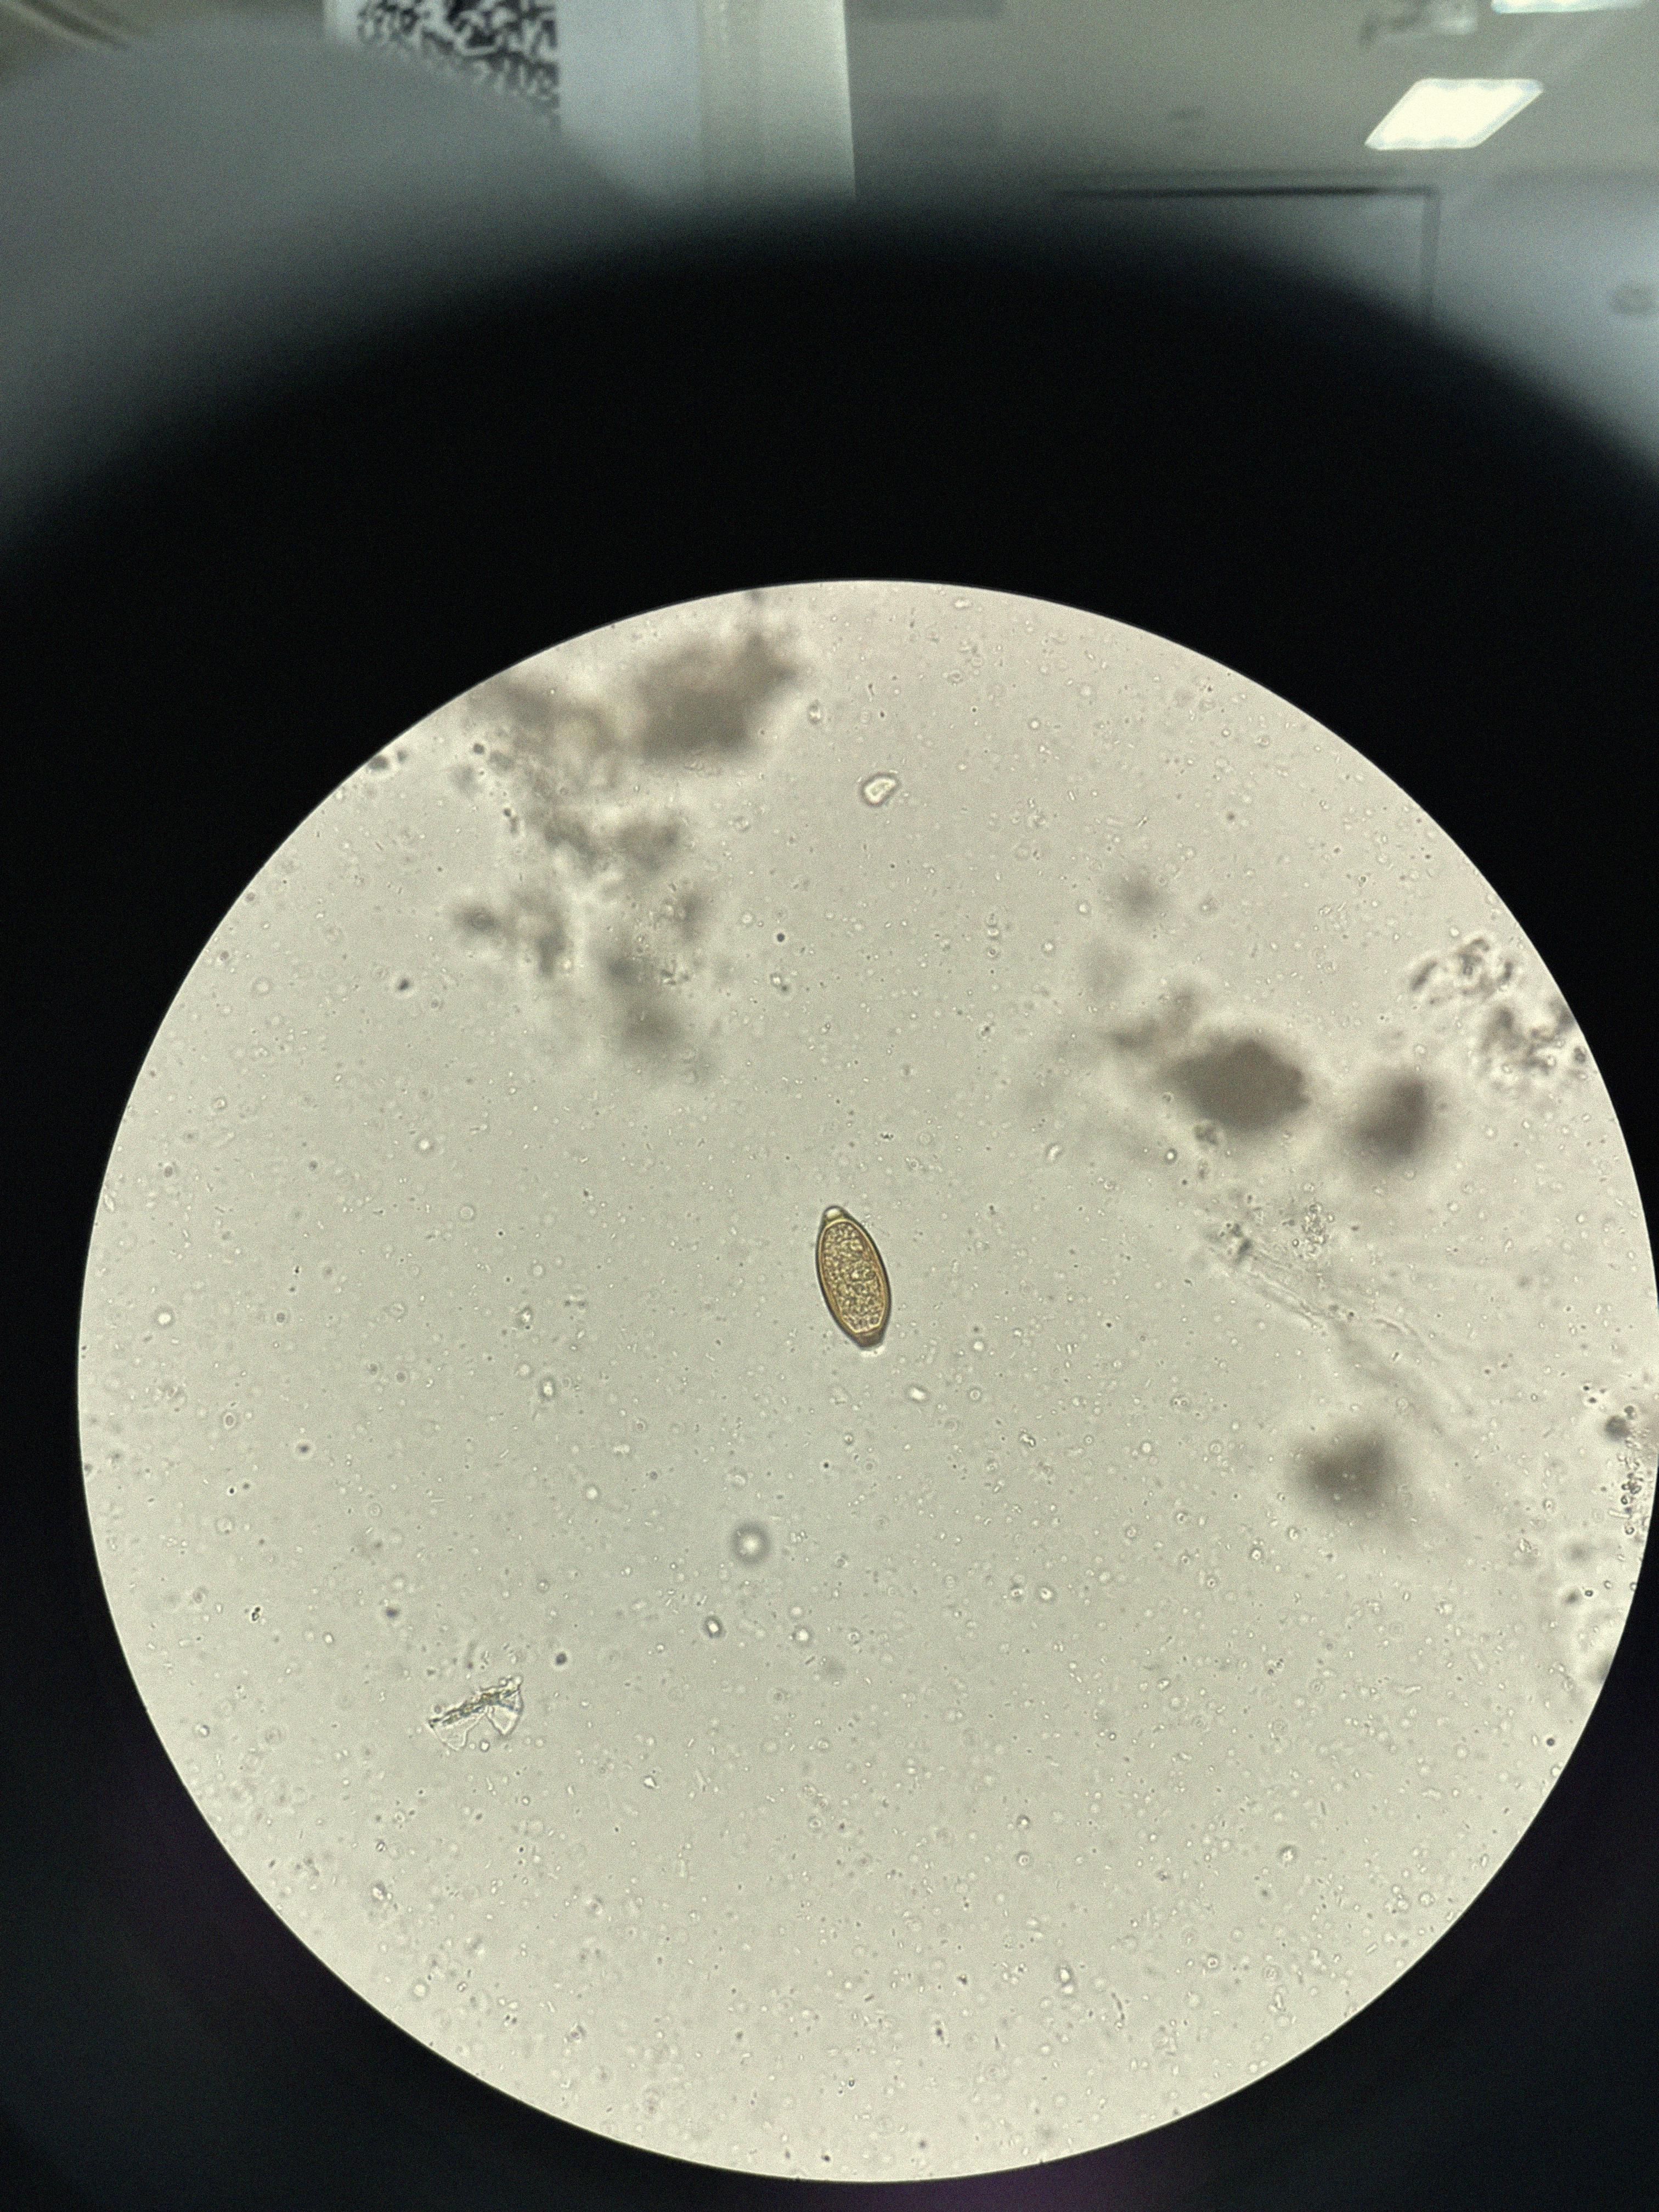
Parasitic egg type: Trichuris trichiura